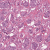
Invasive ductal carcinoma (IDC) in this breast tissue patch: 1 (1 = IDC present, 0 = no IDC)